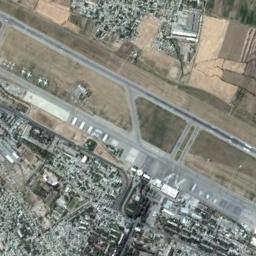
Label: airport